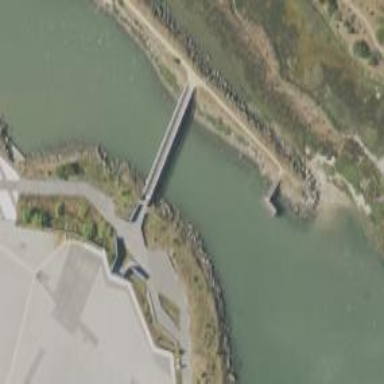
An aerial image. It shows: Footway bridge.